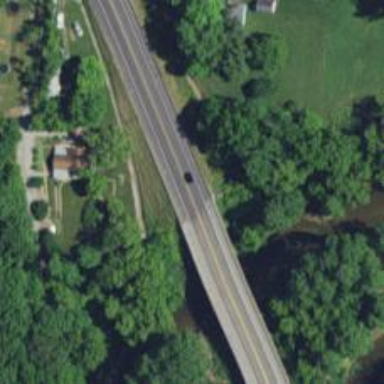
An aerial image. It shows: Primary highway bridge with asphalt surface.